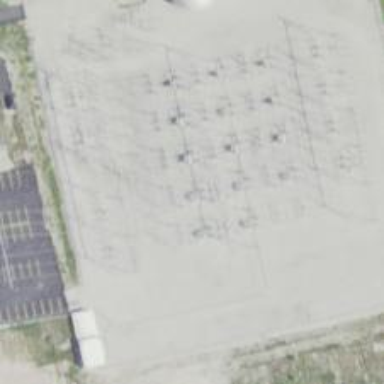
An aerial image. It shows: Switch used for power control.